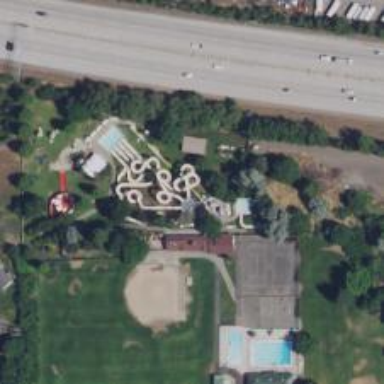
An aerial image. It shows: Water slide attraction.